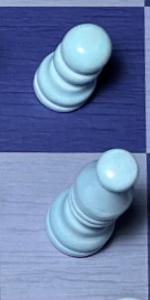
Label: Bishop_White